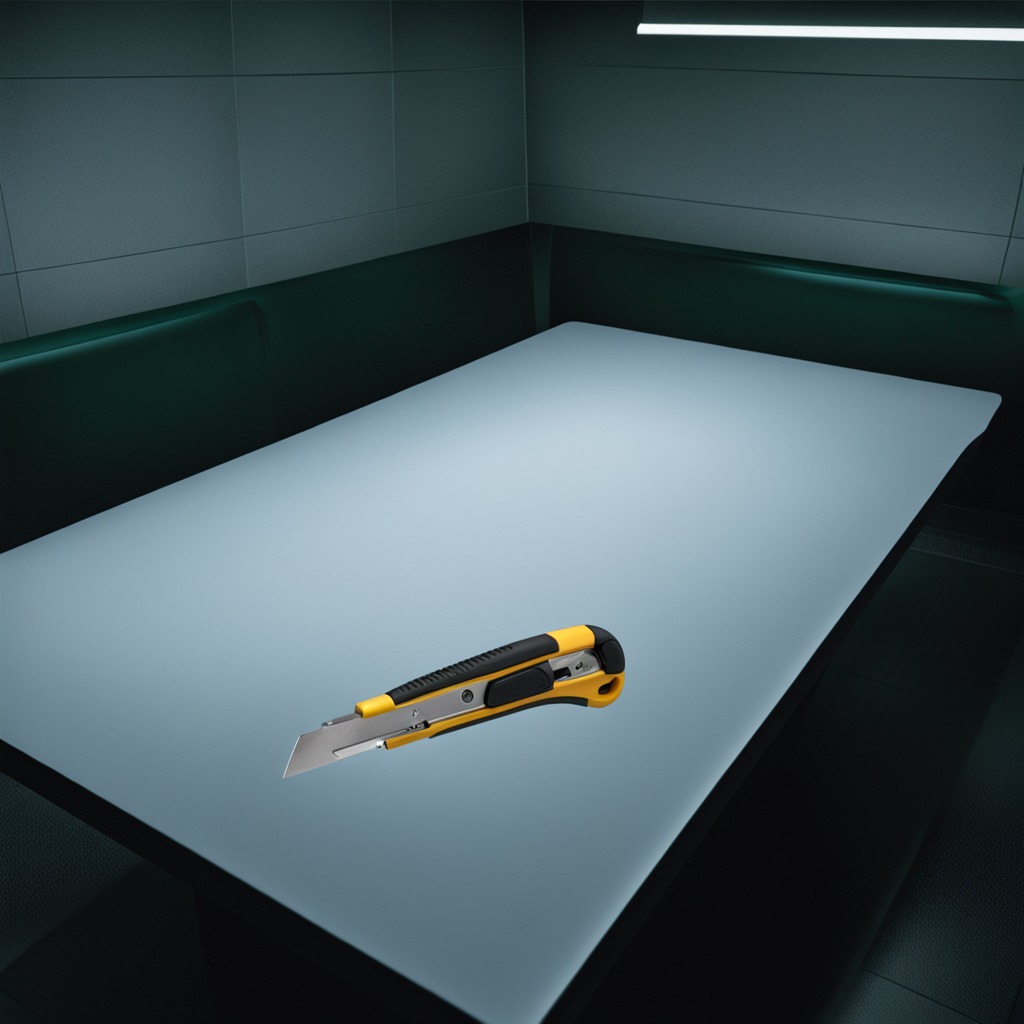
A utility knife is lying on a clean empty table in a railway signal maintenance room lit by harsh overhead fluorescents photorealistic surface textures crisp shadows high dynamic range